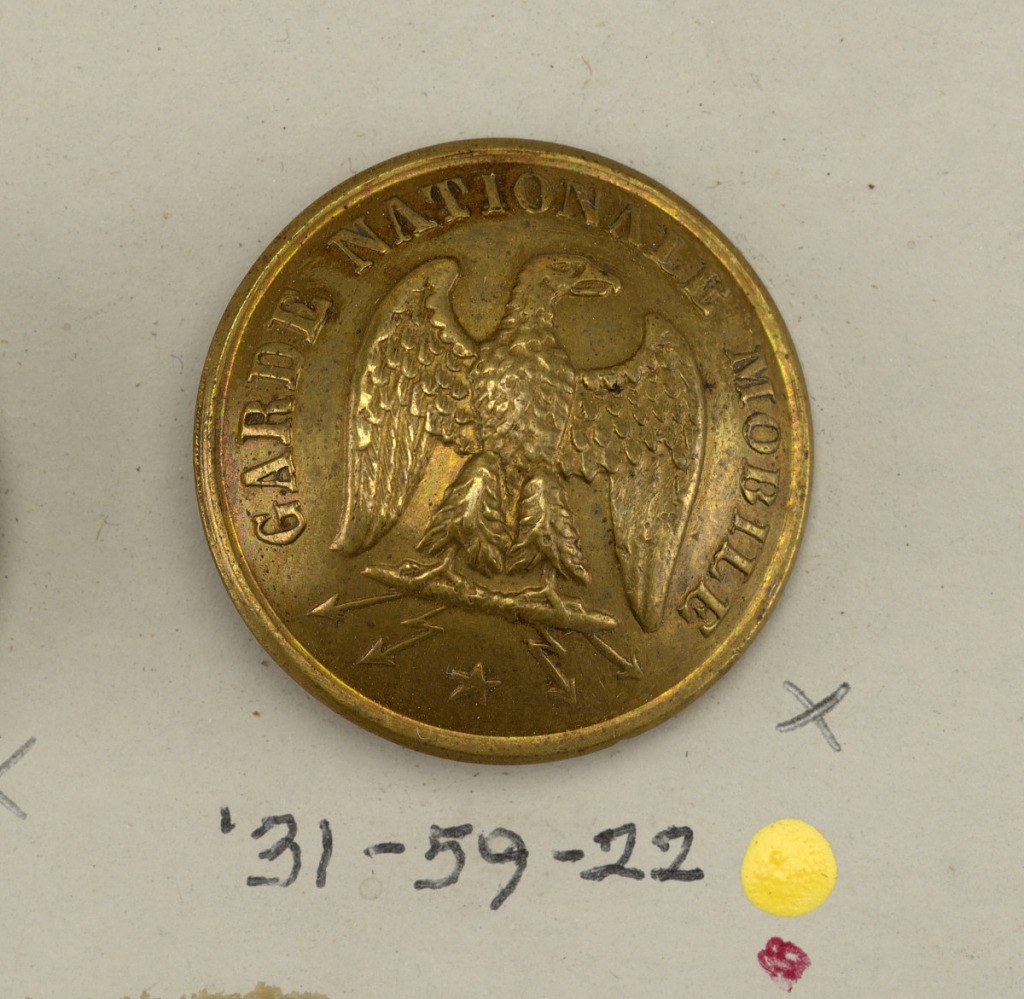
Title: Button
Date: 1868–72
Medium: Brass
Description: Eagle with spread wings on bar with lightning bolts surrounded by "Garde Nationale Publique". On reverse, "A Cardier Paris". Double shank.

On card 57